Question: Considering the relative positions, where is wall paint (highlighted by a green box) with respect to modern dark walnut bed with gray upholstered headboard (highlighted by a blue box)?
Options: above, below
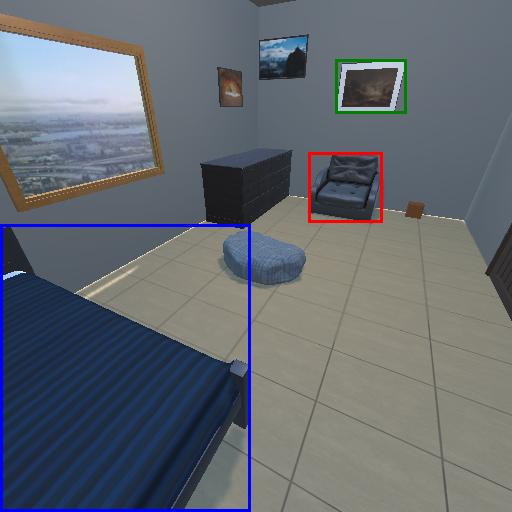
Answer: above